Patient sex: F
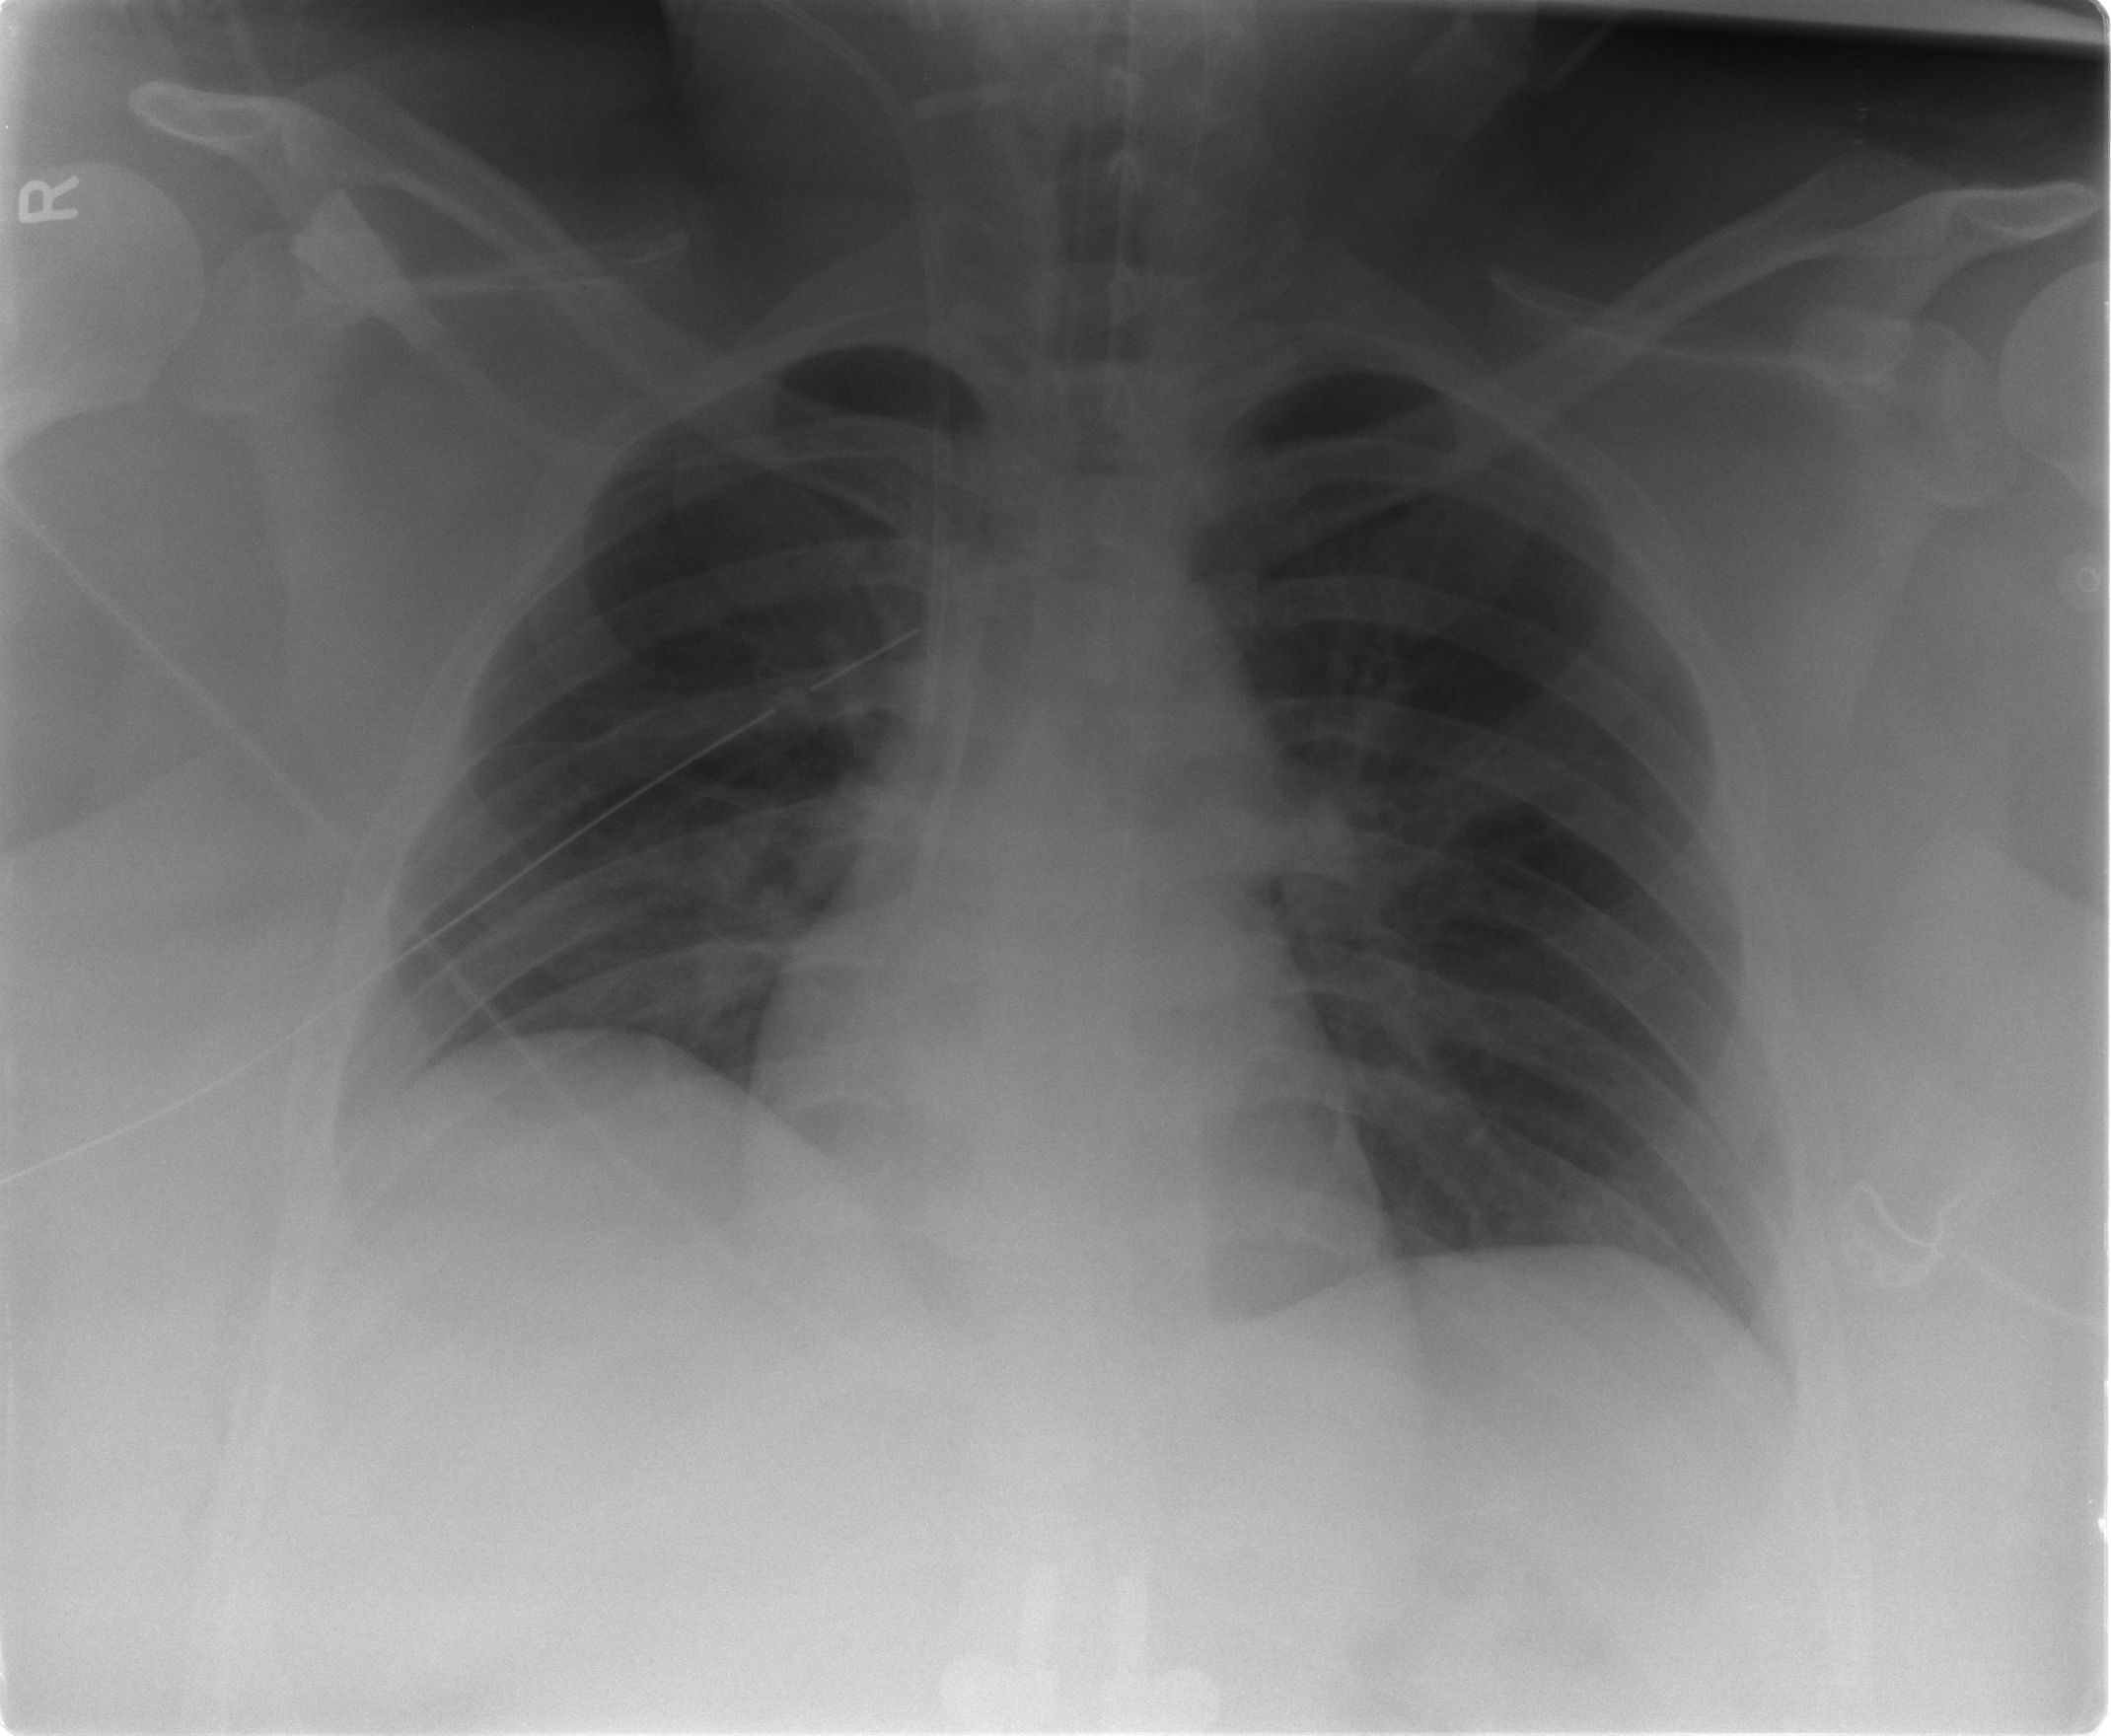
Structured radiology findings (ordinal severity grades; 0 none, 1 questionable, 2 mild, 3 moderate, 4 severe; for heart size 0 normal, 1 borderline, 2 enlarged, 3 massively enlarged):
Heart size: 0
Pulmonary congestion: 1
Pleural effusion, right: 1
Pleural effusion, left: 0
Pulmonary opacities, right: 0
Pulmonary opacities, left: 0
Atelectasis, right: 2
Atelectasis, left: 2